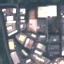
Land use / land cover: Industrial